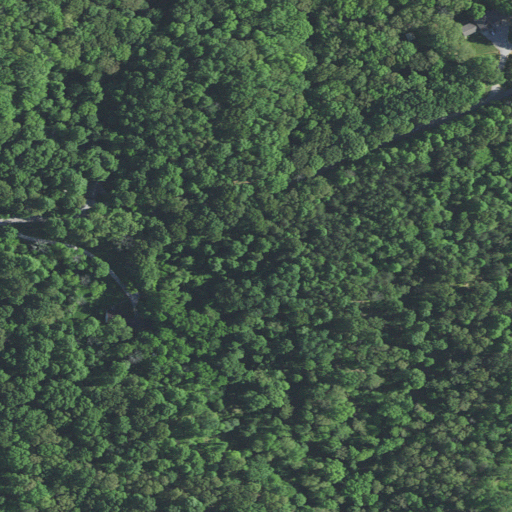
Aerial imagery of ridge(s) in Indiana named Lampkin Ridge containing deciduous forest, open development, and mixed forest